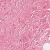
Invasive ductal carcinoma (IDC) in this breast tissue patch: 0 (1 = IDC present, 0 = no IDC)